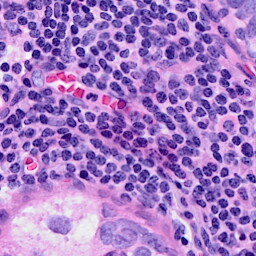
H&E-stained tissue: Breast